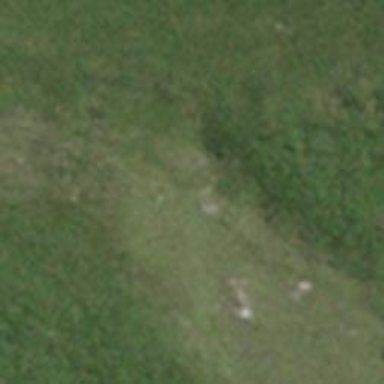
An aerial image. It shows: Grass path.